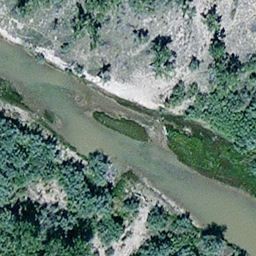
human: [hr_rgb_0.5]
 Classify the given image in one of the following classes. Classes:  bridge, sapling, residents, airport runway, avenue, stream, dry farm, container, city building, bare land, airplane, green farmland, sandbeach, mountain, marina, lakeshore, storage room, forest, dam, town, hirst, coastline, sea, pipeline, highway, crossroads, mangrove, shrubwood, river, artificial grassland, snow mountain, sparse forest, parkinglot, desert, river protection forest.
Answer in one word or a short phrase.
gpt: river